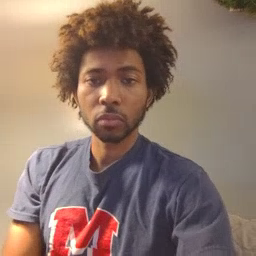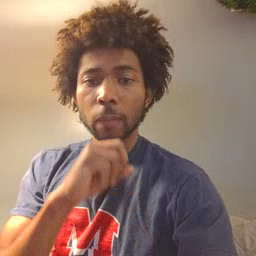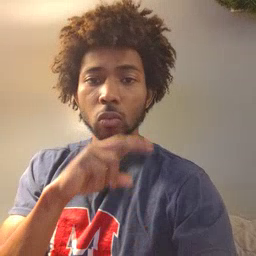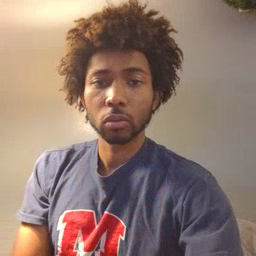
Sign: frog